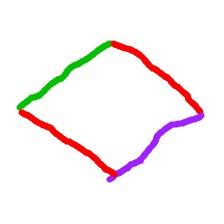
Shape: rhombus